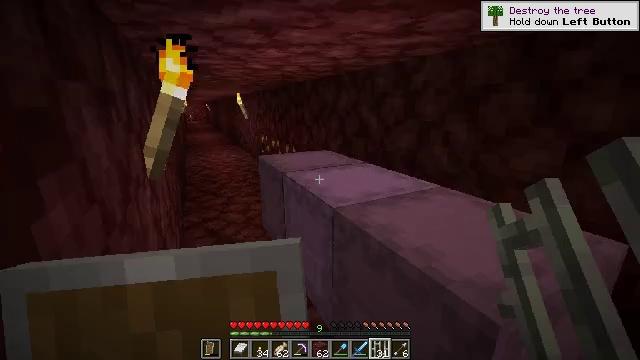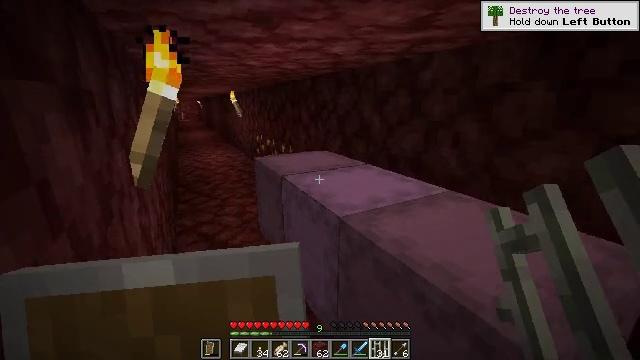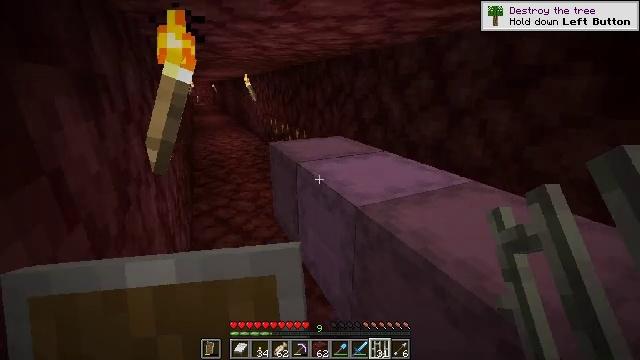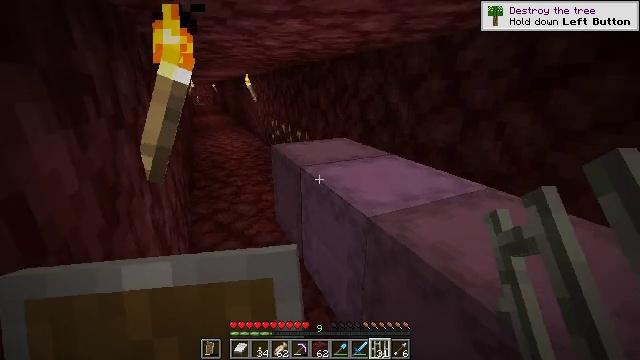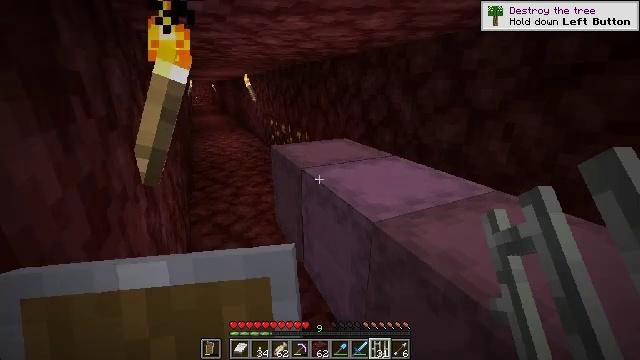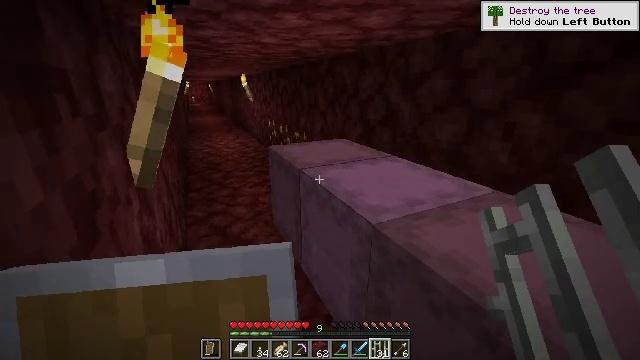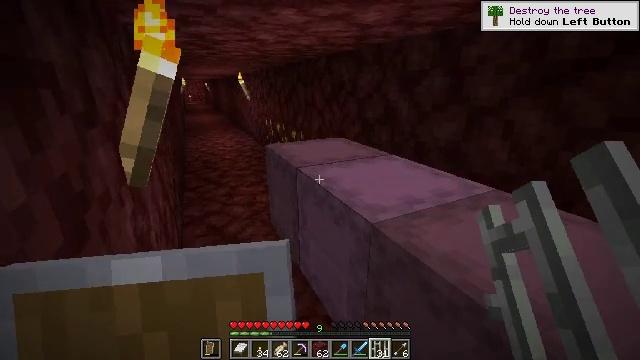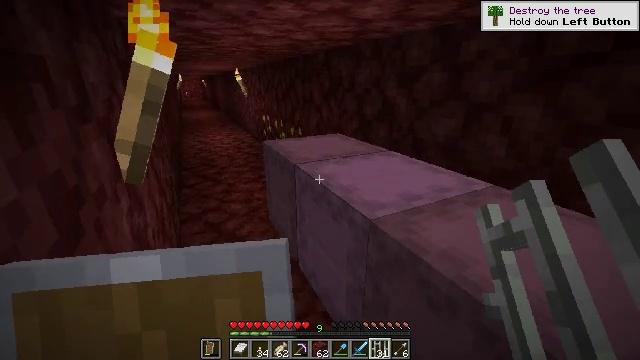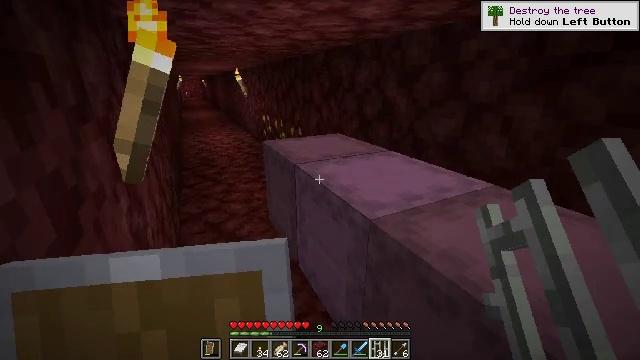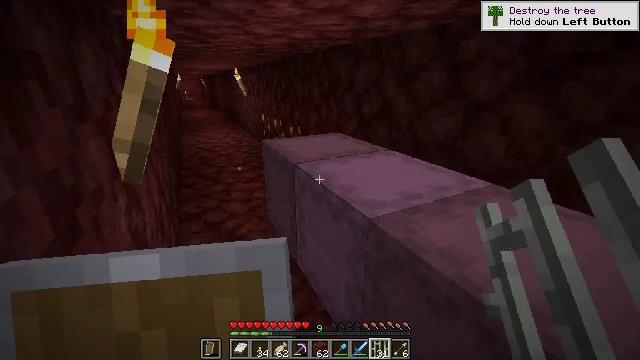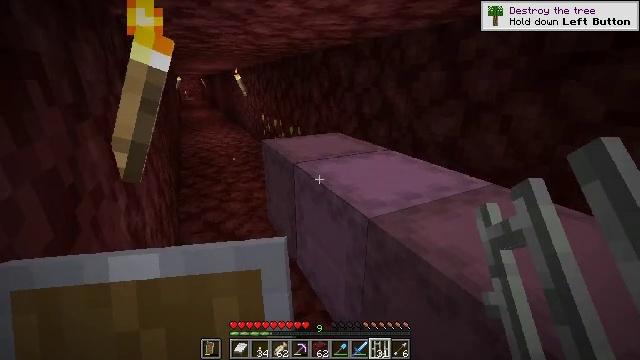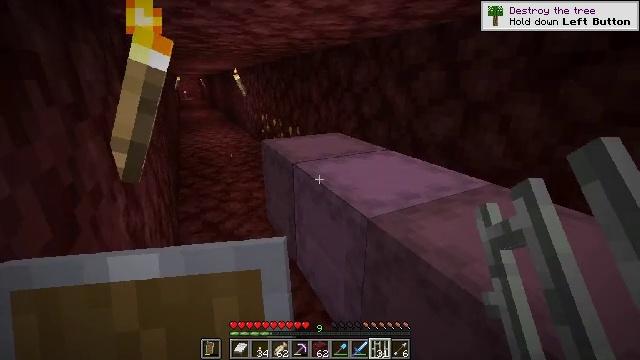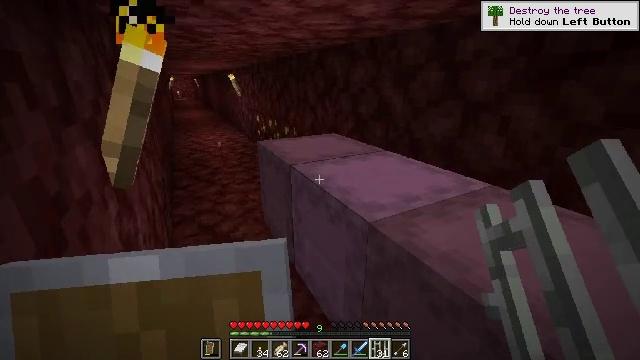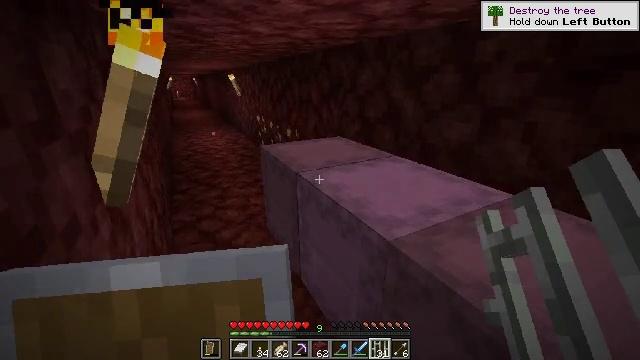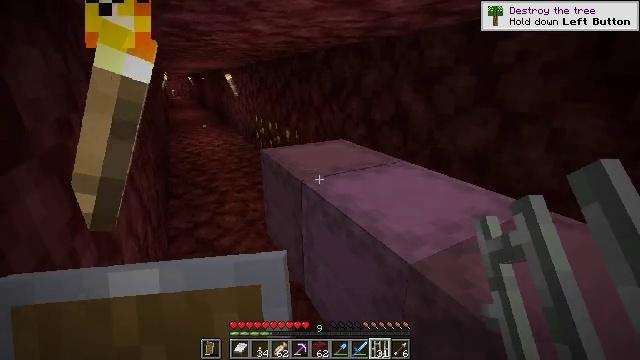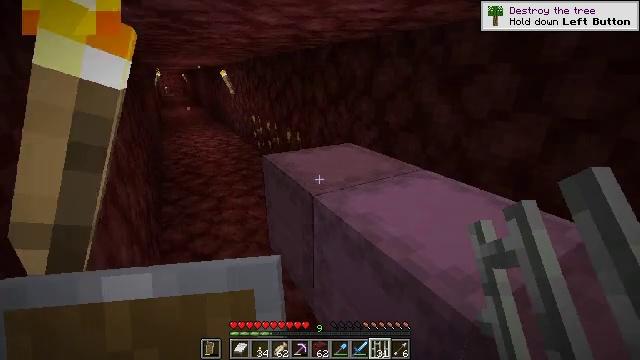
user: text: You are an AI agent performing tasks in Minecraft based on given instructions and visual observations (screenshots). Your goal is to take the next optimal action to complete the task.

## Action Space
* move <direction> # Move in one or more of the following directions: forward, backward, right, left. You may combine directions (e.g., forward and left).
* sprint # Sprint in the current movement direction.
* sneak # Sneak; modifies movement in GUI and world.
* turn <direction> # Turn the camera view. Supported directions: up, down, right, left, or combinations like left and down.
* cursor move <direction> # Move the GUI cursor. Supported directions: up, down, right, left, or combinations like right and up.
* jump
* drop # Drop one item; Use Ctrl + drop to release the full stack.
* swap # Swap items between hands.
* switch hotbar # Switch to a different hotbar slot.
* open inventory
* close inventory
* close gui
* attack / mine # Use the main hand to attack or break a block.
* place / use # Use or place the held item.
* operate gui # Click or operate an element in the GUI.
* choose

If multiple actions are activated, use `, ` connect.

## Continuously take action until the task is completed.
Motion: motion action
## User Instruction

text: Get ready to enchant items by crafting an enchanting table.
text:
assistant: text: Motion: move left
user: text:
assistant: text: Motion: move left, turn left and down
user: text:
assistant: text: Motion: no_op
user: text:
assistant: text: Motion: no_op
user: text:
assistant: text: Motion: no_op
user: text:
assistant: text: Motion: no_op
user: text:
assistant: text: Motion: no_op
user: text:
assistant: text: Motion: no_op
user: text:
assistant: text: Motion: no_op
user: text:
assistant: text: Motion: no_op
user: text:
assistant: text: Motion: no_op
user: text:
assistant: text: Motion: move forward and move left, turn right
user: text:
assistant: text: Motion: move forward and move left
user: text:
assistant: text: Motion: move forward and move left
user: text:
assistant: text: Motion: move forward and move left, turn right
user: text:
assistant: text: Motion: move forward and move left, turn right
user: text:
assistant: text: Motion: move forward
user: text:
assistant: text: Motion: no_op
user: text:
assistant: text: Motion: no_op
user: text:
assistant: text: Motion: turn right
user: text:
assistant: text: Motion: turn right
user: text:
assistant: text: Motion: turn right
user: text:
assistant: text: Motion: turn right
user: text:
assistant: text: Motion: no_op
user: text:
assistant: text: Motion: use / place
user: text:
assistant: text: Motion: use / place
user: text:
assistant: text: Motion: use / place
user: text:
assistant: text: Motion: no_op
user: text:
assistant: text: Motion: no_op
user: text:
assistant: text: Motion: open gui